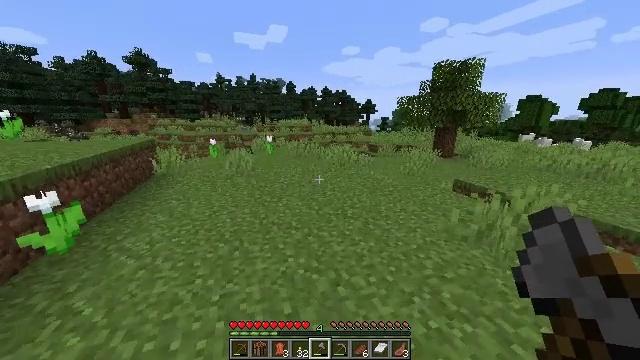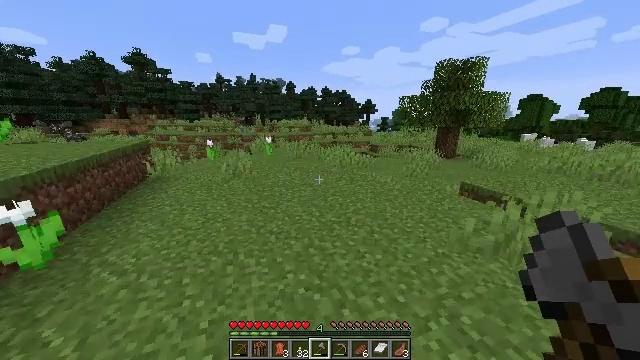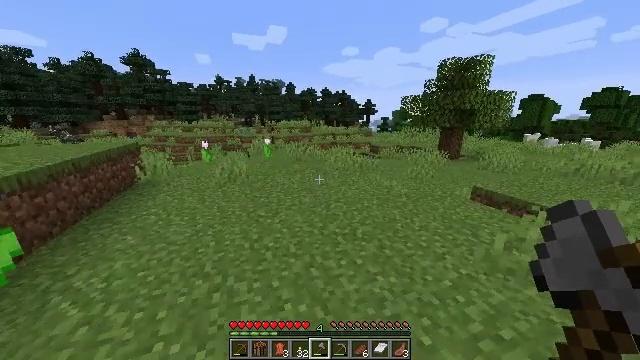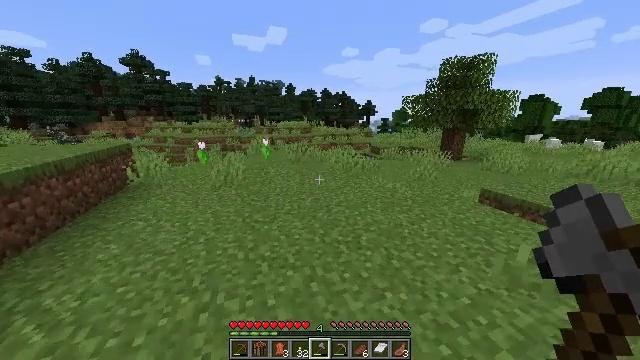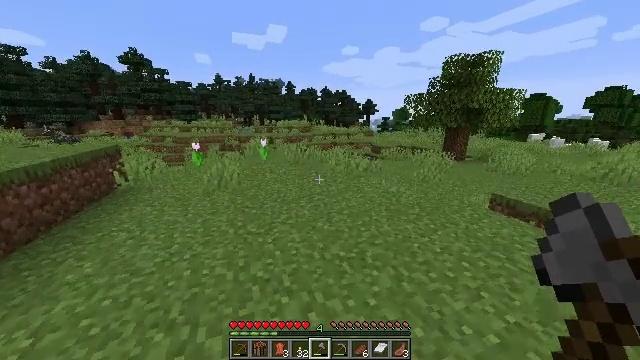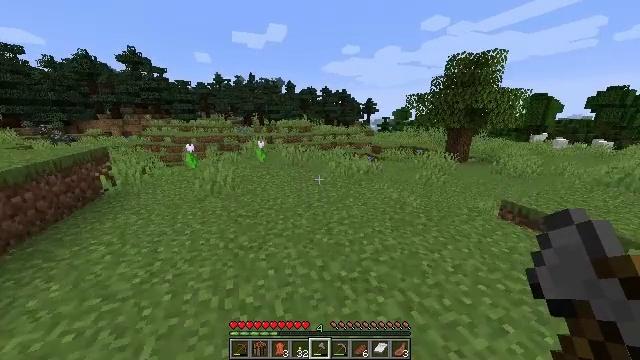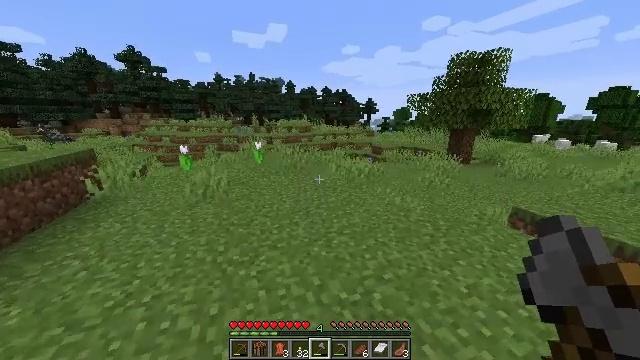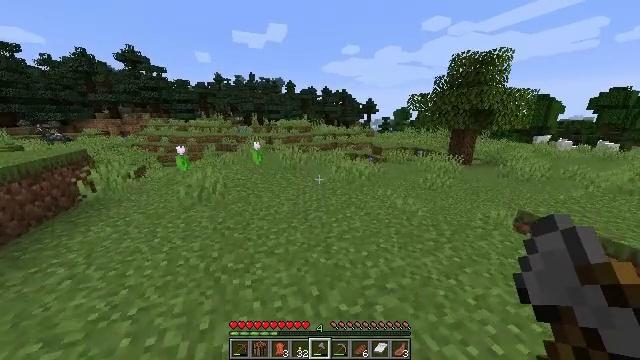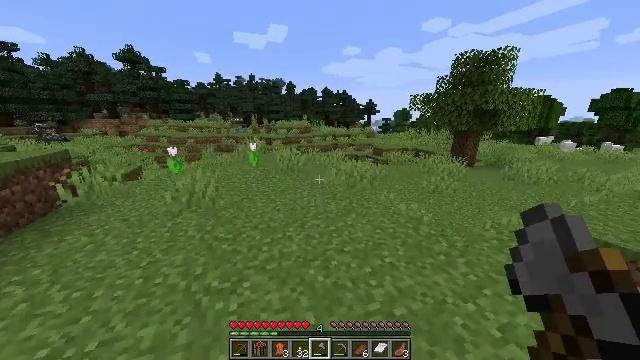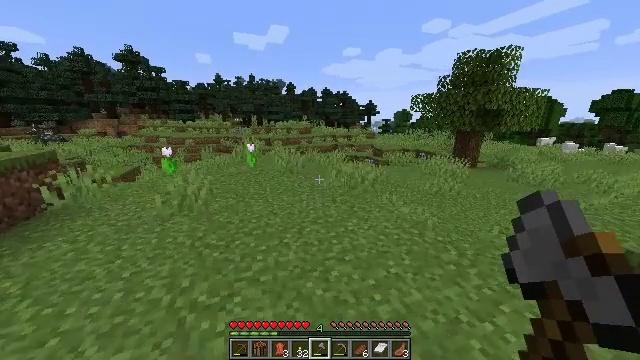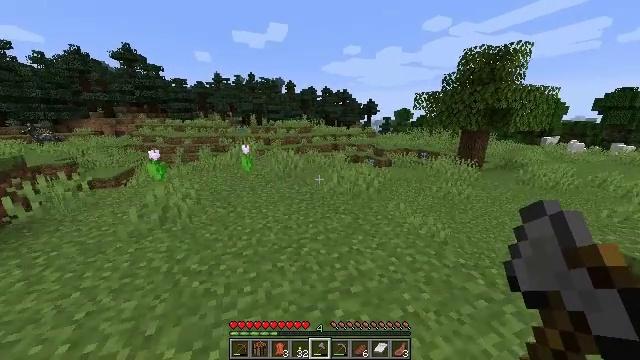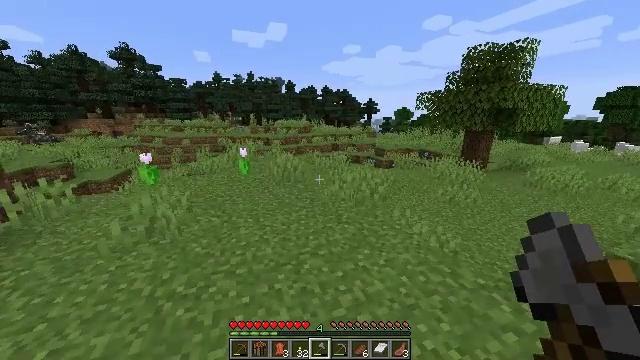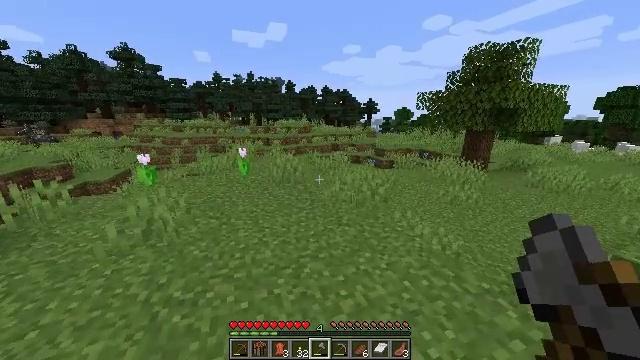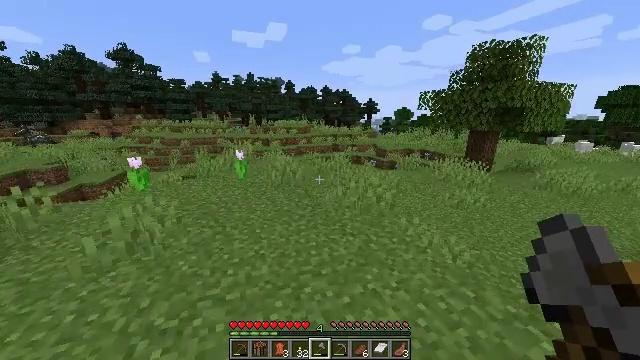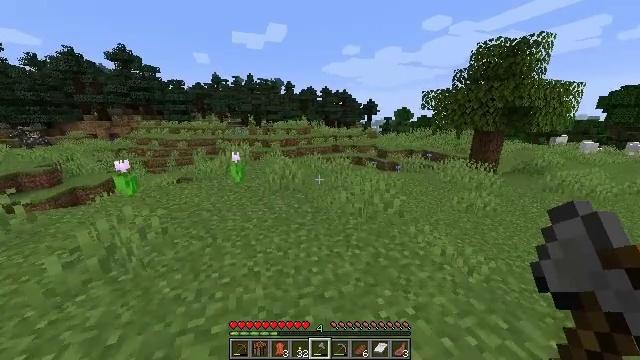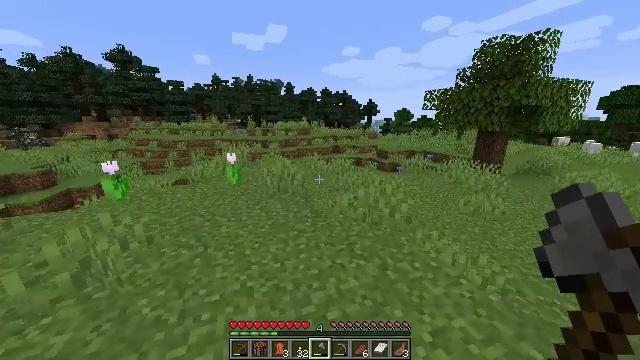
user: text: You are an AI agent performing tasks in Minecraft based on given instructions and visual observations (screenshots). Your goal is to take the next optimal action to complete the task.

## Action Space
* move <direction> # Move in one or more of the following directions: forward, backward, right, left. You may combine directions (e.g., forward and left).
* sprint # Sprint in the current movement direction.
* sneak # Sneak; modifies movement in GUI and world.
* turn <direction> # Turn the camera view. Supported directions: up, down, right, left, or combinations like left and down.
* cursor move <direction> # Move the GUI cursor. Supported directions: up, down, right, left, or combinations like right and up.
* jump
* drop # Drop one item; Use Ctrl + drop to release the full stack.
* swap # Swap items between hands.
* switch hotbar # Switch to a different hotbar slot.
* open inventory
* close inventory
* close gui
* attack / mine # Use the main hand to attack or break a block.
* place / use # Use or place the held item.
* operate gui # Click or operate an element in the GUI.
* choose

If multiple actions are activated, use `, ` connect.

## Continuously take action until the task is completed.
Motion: motion action
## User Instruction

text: Gather dirt.
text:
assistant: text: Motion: move forward, sprint
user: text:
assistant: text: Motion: move forward, sprint
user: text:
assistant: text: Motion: move forward, sprint
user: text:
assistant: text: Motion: move forward, sprint
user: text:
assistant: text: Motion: move forward, sprint
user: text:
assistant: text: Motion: move forward, sprint
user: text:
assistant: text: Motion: move forward, sprint
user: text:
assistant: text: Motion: move forward, sprint
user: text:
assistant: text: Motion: move forward, sprint
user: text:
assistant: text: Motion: move forward, sprint
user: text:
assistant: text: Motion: move forward, sprint
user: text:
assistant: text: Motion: move forward, sprint
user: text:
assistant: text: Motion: move forward, sprint
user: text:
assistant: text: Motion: move forward, sprint
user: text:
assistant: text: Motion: move forward, sprint
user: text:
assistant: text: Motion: move forward, sprint
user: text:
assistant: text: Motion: move forward, sprint
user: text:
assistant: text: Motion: move forward, sprint, turn left
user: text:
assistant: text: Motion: move forward, sprint, turn left
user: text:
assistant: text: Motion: move forward, sprint, turn left
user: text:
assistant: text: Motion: move forward, sprint, turn left
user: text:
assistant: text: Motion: move forward, sprint, turn left
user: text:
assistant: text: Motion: move forward, sprint
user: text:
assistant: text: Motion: move forward, sprint
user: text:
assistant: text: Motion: move forward, sprint
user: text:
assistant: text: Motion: move forward, sprint
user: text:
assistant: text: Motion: move forward, sprint
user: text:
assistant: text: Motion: move forward, sprint
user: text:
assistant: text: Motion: move forward, sprint
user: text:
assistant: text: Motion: move forward, sprint